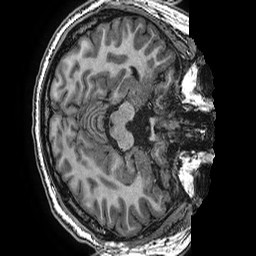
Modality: T1w
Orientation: axial
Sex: male
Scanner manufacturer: ge
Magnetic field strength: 3 T
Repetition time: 0.0077 s
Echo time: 0.003436 s